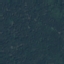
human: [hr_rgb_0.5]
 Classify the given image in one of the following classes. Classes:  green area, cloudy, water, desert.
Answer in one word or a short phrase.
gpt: green area